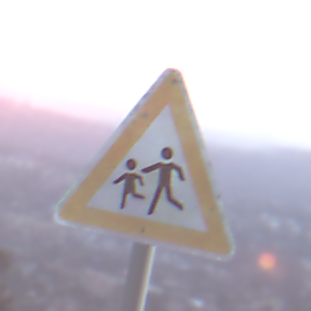
Verkehrszeichen: KinderRechts
Umgebung: Outdoor, Suburban
Tageszeit: SunriseSunset
Wetter: Clear
Licht: Natural
Jahreszeit: NotSpecified
Kontrast: LowContrast